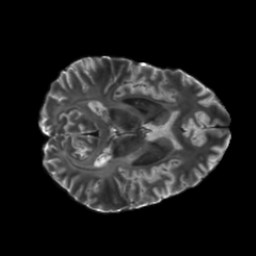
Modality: T2w
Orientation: axial
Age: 30
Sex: male
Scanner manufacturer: siemens
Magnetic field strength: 6.98 T
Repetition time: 7.776 s
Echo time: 0.076 s